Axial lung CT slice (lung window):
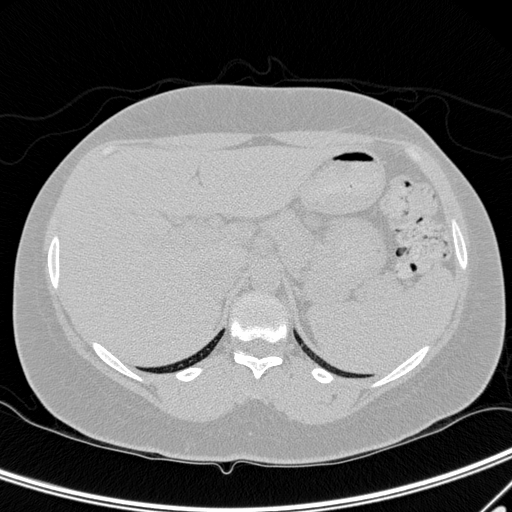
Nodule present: no